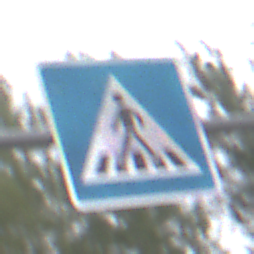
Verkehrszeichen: FussgaengerueberwegRechts
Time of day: Midday
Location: Outdoor (Suburban)
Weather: Overcast
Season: NotSpecified
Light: Natural